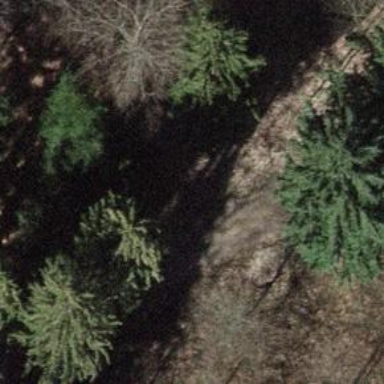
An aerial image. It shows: Unpaved path.